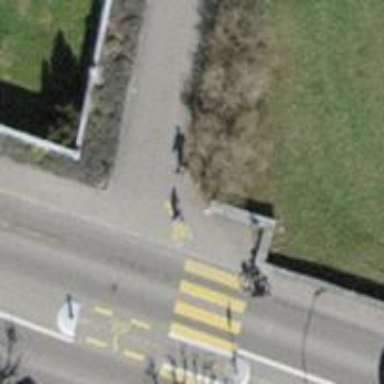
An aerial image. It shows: Asphalt cycleway.